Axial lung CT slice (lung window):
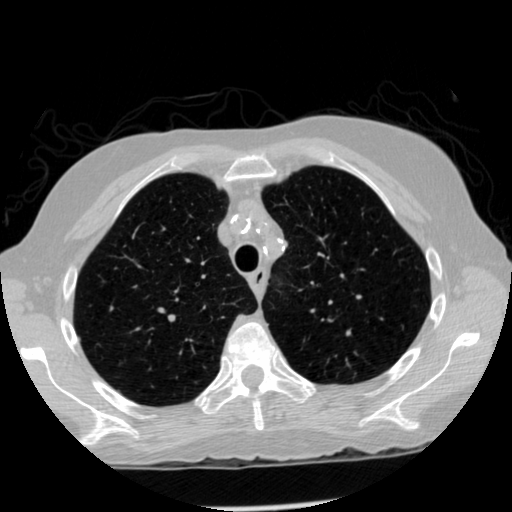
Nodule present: no